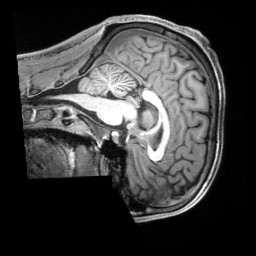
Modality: T1w
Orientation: sagittal
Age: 28
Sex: male
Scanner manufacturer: siemens
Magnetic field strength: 3 T
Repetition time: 2.3 s
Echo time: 0.00229 s